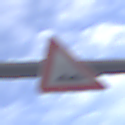
Verkehrszeichen: UnebeneFahrbahn
Umgebung: Outdoor, Urban
Tageszeit: MorningAfternoon
Wetter: PartlyCloudy
Licht: Natural
Jahreszeit: NotSpecified
Kontrast: MediumContrast